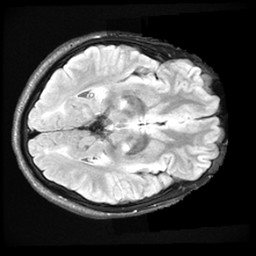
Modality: FLAIR
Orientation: axial
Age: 24
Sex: male
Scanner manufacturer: ge
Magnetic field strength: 3 T
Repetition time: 11 s
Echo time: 0.1497 s